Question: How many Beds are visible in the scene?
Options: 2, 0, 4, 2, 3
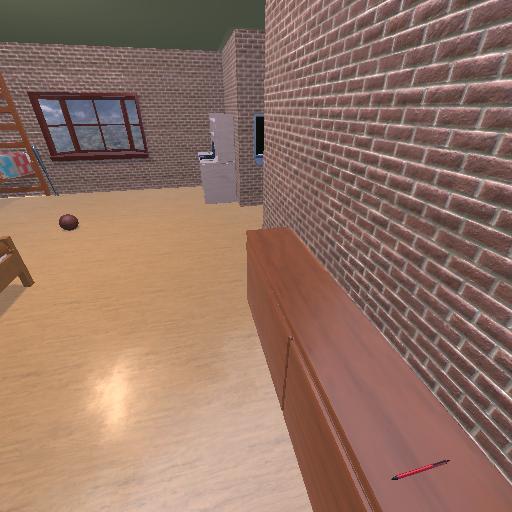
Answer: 2